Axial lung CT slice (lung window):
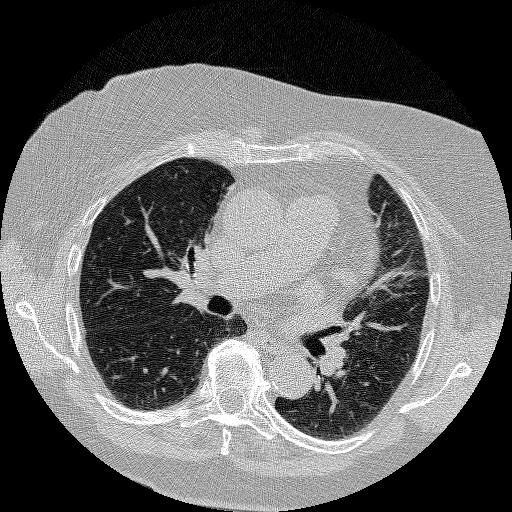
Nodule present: no